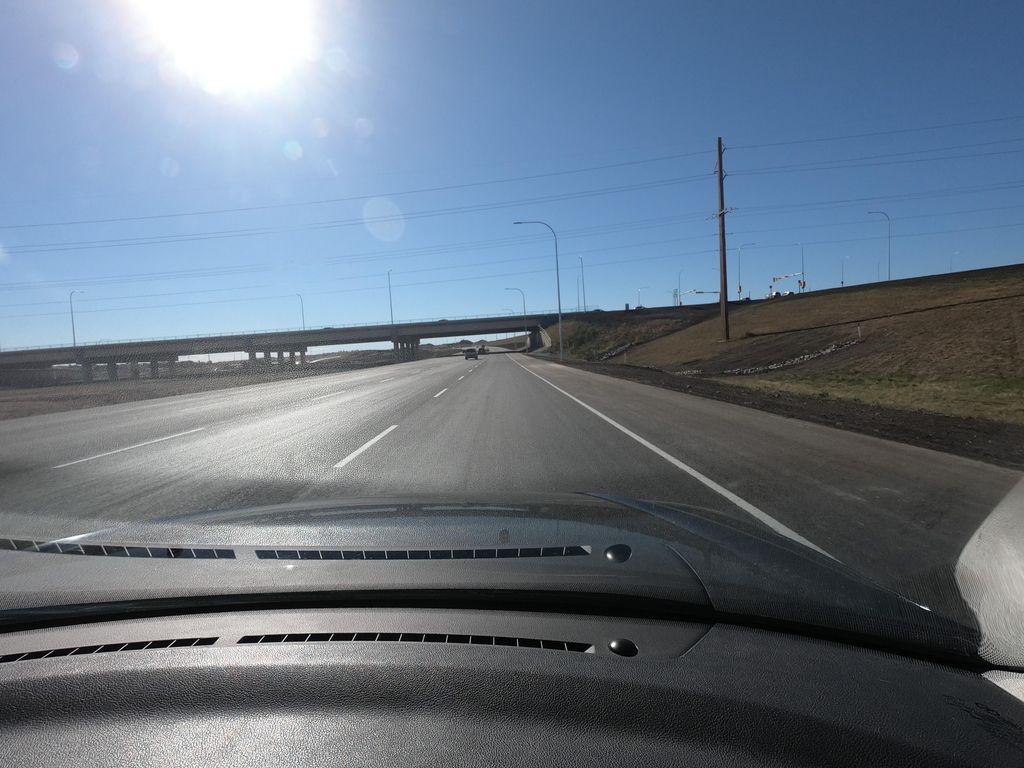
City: calgary